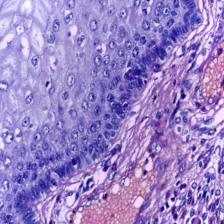
Diagnosis: Normal